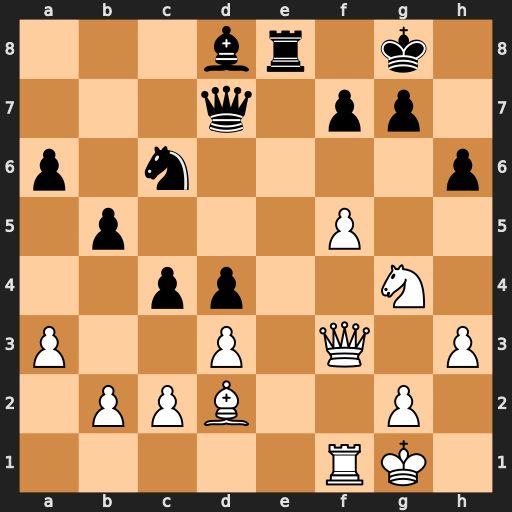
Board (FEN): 3br1k1/3q1pp1/p1n4p/1p3P2/2pp2N1/P2P1Q1P/1PPB2P1/5RK1
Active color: w
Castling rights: -
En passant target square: -
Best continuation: f6 Ne5 Nxe5 Rxe5 Qg3 Bxf6 Rxf6